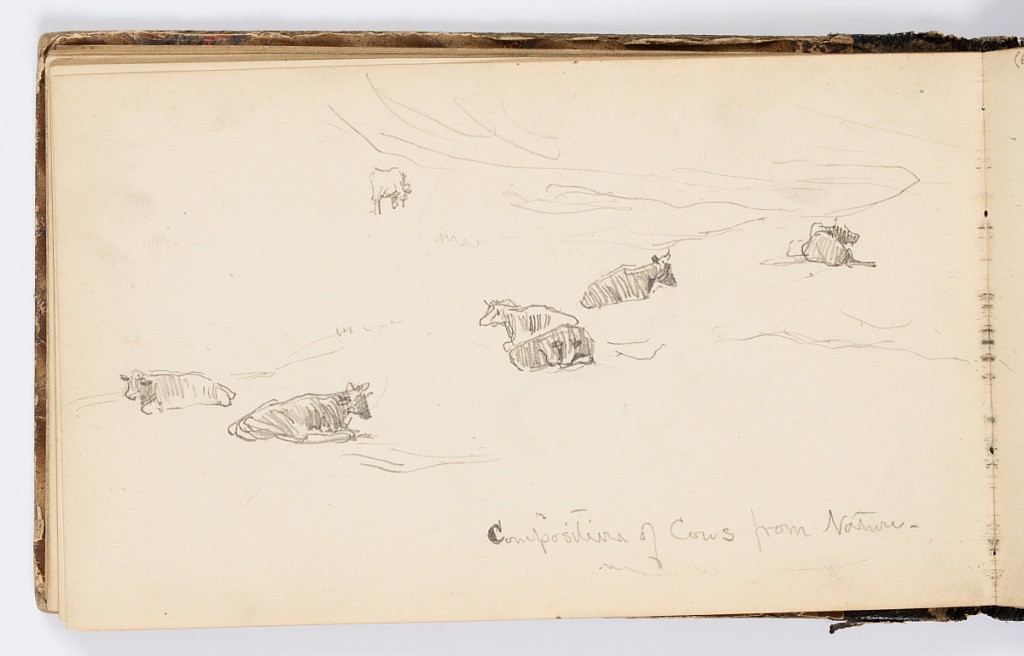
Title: Sketchbook Page: Cows from Nature
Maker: Kenyon Cox, American, 1856–1919
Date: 1875
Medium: Graphite on paper
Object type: Sketchbook folio
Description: Sketches of cows, with several laying on the ground.